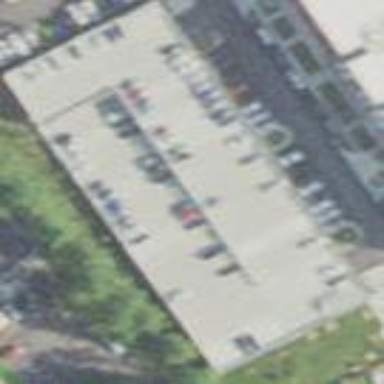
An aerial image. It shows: Multi-storey parking building.